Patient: sex F, age 68
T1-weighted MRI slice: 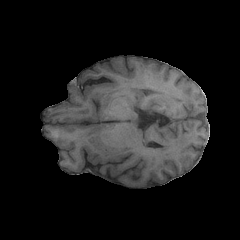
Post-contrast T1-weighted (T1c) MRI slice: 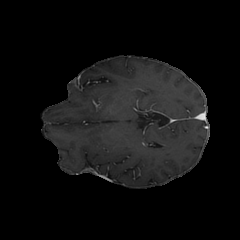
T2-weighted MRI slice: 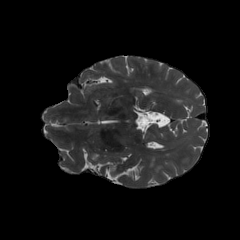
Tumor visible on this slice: yes
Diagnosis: Glioblastoma, IDH-wildtype
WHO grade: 4